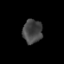
Tissue: lung
Cell type: Epithelial cells
Senescence score: 0.2232
Nuclear area (px): 455
Mean DAPI intensity: 67.943